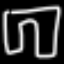
Label: pants